Field crop: maize
Growth stage: 2
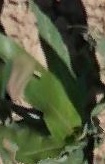
Species: maize